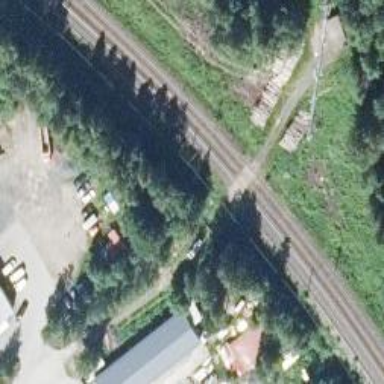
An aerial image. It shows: Level crossing with saltire marking.